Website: home-depot
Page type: billing-address
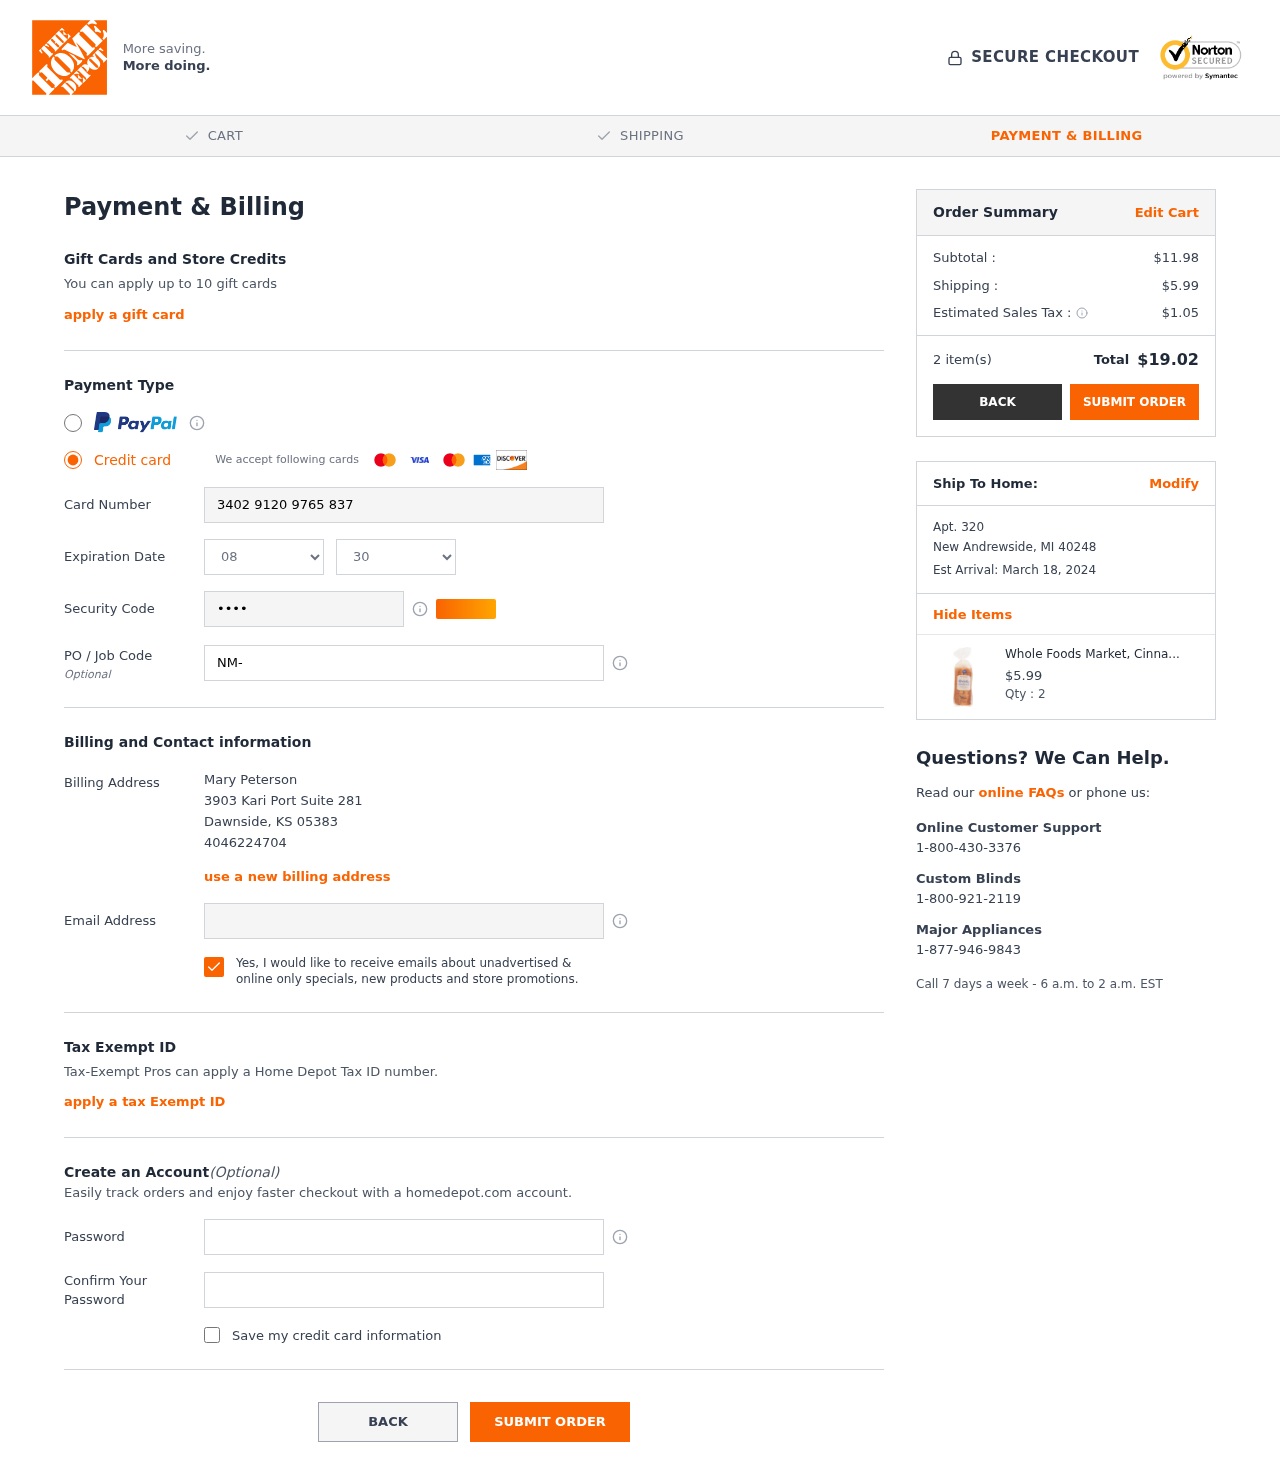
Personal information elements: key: PII_CARD_CVV
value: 5717
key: PII_CARD_EXPIRY_MONTH
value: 08
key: PII_CARD_EXPIRY_YEAR
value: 30
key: PII_CARD_NUMBER
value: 3402 9120 9765 837
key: PII_CITY
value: Dawnside
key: PII_CITY2
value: New Andrewside
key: PII_EMAIL
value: marypeterson@yahoo.com
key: PII_FULLNAME
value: Mary Peterson
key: PII_JOB_CODE
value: NM-7997
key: PII_PHONE
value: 4046224704
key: PII_POSTCODE
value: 05383
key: PII_POSTCODE2
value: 40248
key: PII_STATE_ABBR
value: KS
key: PII_STATE_ABBR2
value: MI
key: PII_STREET
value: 3903 Kari Port Suite 281
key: PII_STREET2
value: Apt. 320
Product elements: key: PRODUCT1_NAME
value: Whole Foods Market, Cinnamon Raisin Brioche, 15.9 Ounce
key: PRODUCT1_PRICE
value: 5.99
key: PRODUCT1_QUANTITY
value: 2
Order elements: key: ORDER_SUBTOTAL
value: $11.98
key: ORDER_SHIPPING_COST
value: $5.99
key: ORDER_TAX
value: $1.05
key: ORDER_NUM_ITEMS
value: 2 item(s)
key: ORDER_TOTAL
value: $19.02
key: ORDER_DELIVERY_DATE
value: Est Arrival: March 18, 2024